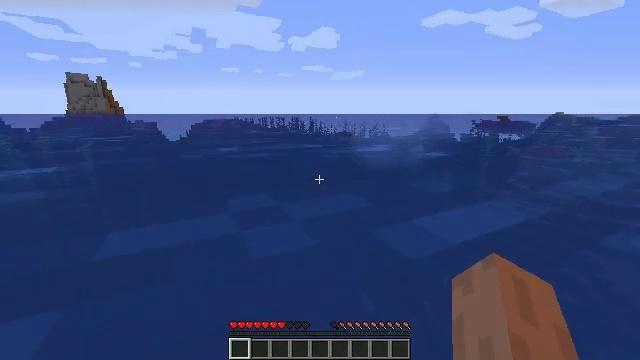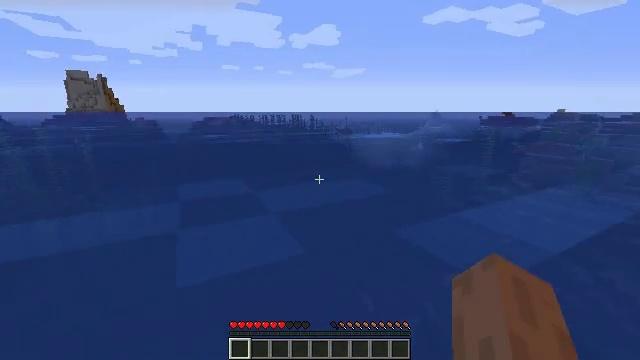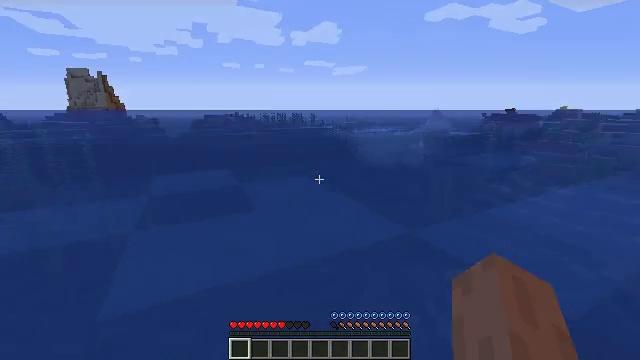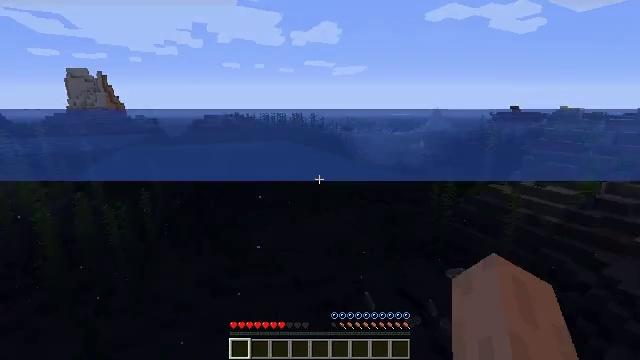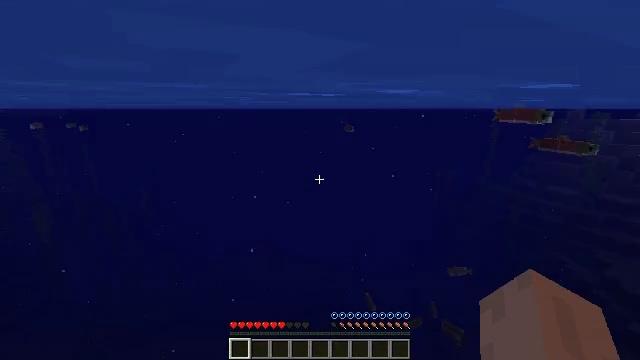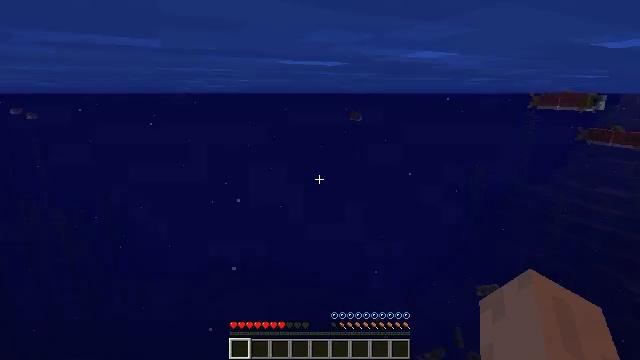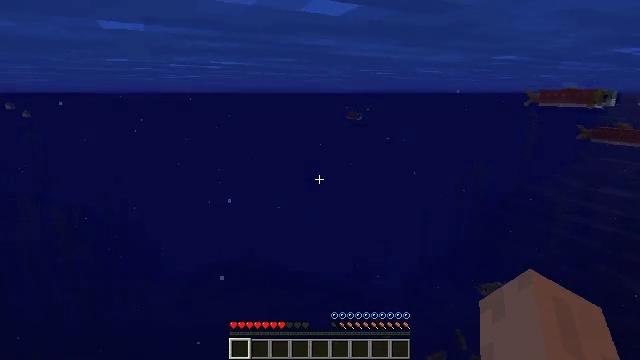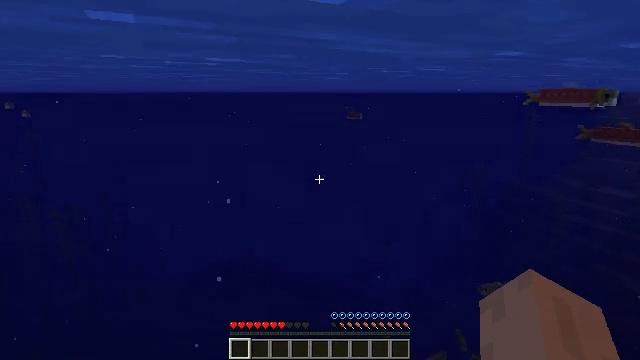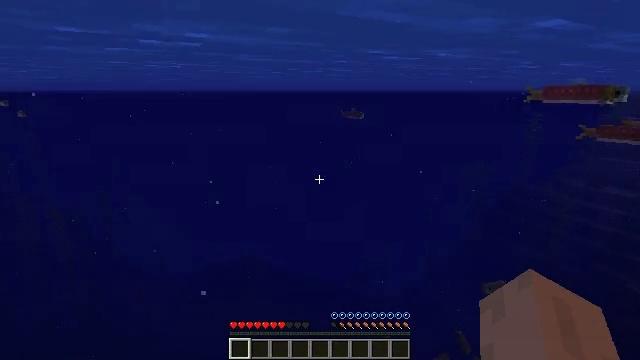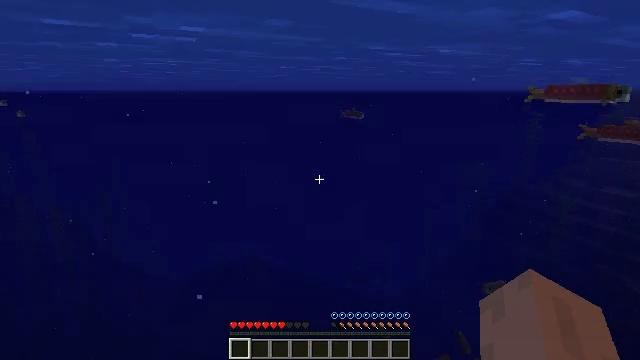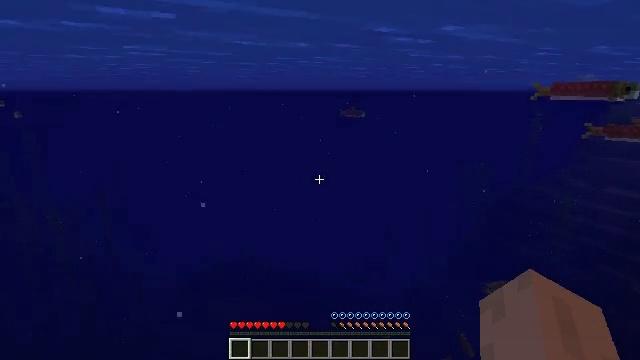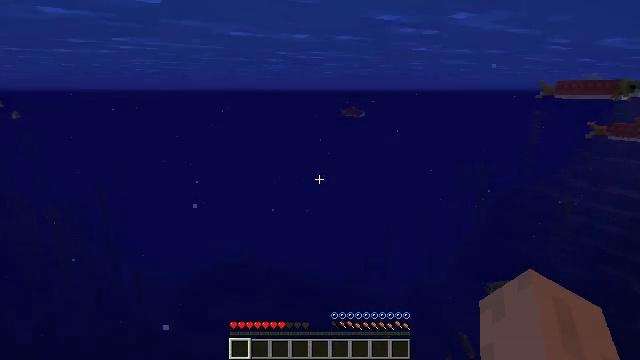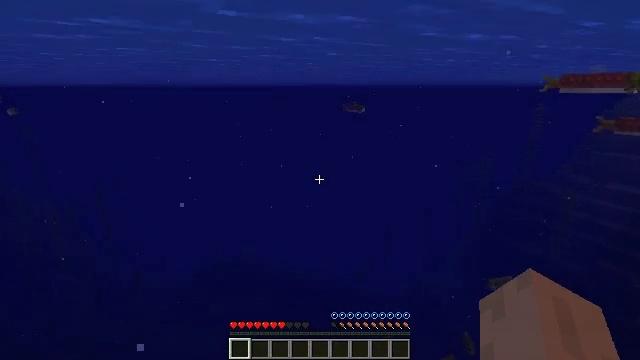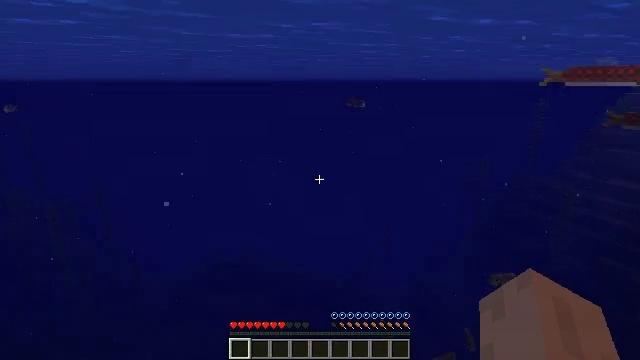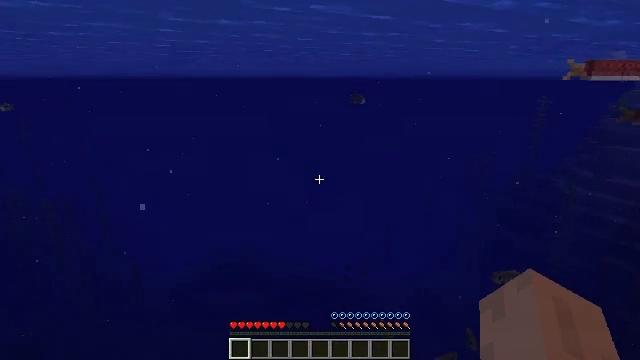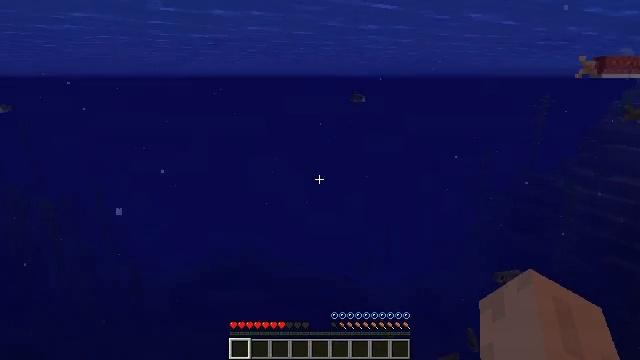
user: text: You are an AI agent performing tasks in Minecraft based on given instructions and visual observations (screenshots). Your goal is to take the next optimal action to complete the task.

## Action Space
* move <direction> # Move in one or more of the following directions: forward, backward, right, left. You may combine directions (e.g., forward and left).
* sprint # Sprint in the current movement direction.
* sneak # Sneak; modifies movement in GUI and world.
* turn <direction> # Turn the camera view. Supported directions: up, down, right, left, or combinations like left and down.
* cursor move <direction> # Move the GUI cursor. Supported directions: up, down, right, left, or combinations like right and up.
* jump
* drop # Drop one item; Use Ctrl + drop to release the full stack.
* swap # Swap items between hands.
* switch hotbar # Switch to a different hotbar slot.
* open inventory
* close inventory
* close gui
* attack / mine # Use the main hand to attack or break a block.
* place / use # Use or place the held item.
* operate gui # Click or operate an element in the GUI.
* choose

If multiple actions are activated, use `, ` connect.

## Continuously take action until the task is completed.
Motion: motion action
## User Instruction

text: Remove birch planks to collect them.
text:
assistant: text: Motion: move forward, attack / mine
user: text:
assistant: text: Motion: move forward, attack / mine
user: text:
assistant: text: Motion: move forward, attack / mine
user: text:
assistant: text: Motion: move forward, attack / mine
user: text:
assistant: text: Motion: move forward, attack / mine
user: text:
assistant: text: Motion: move forward, attack / mine
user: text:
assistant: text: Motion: move forward, attack / mine
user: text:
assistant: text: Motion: move forward, attack / mine
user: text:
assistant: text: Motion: move forward, attack / mine
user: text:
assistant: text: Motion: move forward, attack / mine
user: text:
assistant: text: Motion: move forward, attack / mine
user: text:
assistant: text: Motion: move forward, attack / mine
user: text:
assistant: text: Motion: move forward, attack / mine
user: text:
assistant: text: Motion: move forward, attack / mine
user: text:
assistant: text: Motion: move forward, attack / mine
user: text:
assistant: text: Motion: move forward, attack / mine
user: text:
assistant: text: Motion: move forward, attack / mine
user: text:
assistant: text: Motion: move forward, attack / mine
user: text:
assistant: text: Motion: move forward, attack / mine
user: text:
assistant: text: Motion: move forward, attack / mine
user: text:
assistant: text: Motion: move forward, attack / mine
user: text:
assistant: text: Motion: move forward, attack / mine
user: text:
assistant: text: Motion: move forward, attack / mine
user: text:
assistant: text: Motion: move forward, attack / mine
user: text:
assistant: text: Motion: move forward, attack / mine
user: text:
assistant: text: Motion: move forward, turn down, attack / mine
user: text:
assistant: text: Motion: move forward, turn right and down, attack / mine
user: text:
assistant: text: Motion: move forward, attack / mine
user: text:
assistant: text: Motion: move forward, attack / mine
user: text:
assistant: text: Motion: move forward, attack / mine